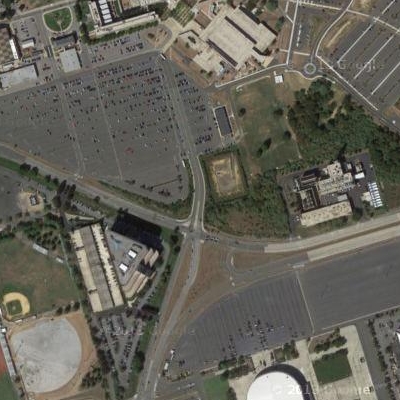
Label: Parking